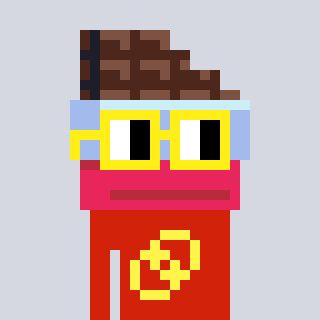
a pixel art character with square yellow glasses, a chocolate-shaped head and a red-colored body on a cool background